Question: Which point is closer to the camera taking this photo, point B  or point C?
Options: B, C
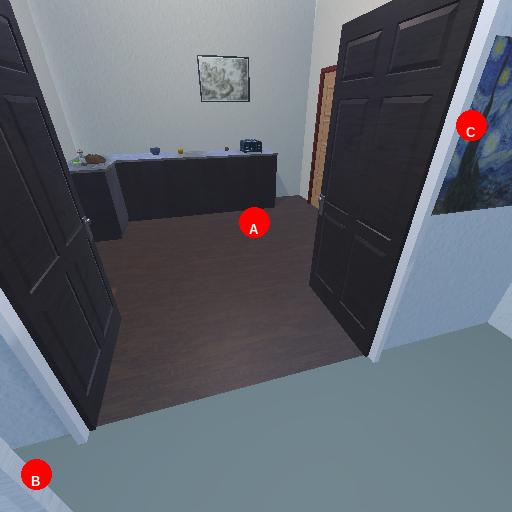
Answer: B